Interaction volume radius: 5 \u00c5
Interaction volume height: 15 \u00c5
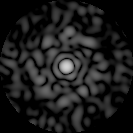
Disorder parameter: 0.844